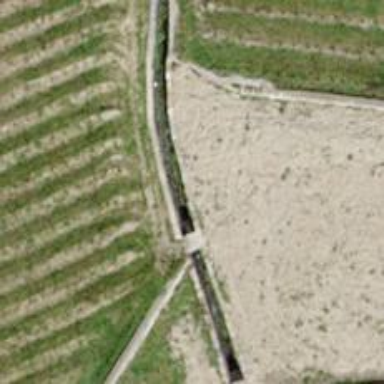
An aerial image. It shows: Drain that serves as waterway.